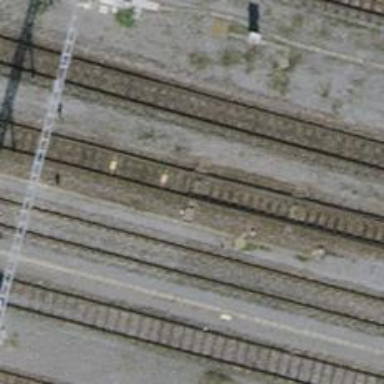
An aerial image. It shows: Railway switch.